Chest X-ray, PA view. Patient: 23 years old, sex F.
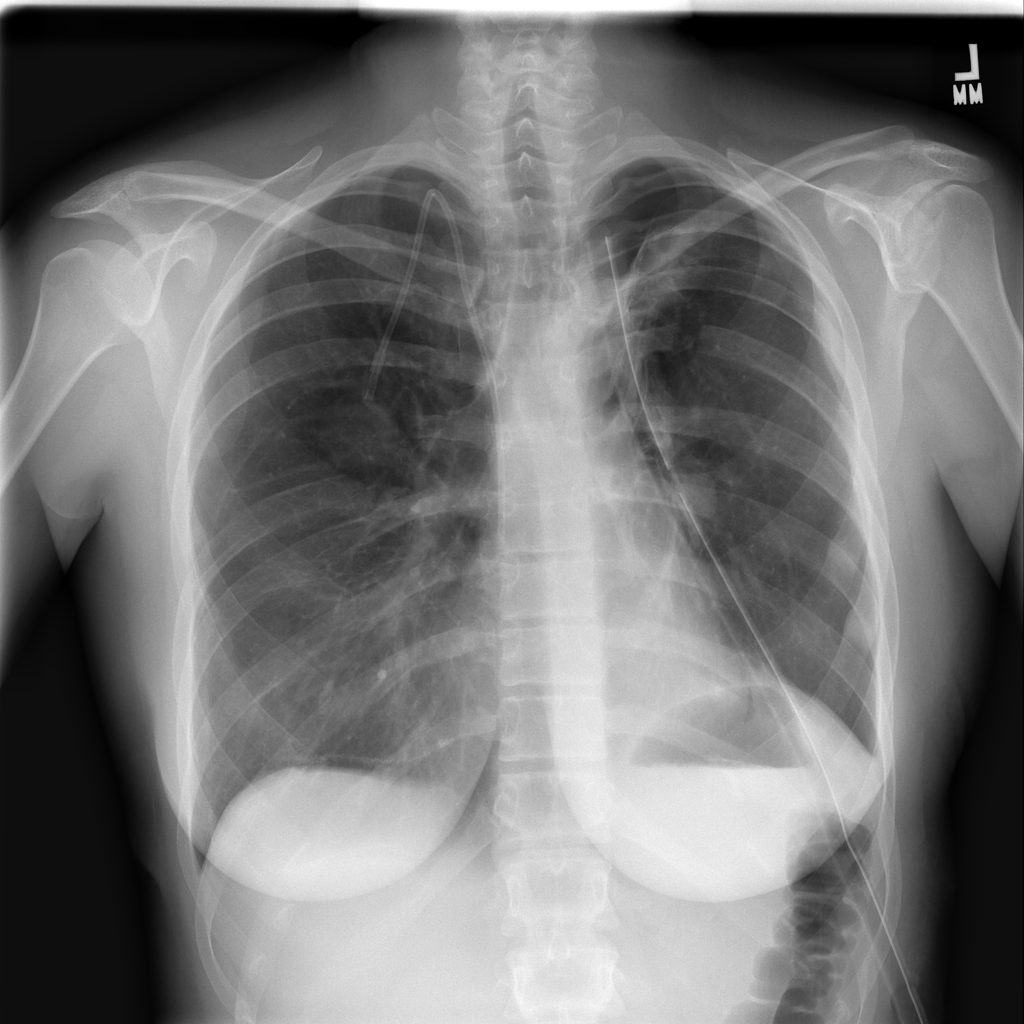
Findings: Pneumothorax